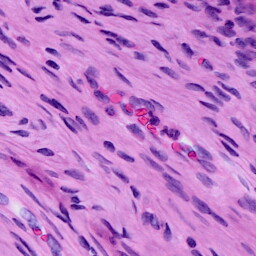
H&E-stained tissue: Cervix